Question: I'm using the new beta version functionality in iTunes Connect. I uploaded a build (98) to iTunes Connect, set up some internal testers and they downloaded that build.
Now I've updated the build with a new version (build 99) and that's been uploaded to iTunes Connect, but I can't see how to provoke the system into pushing this new version out to the users and their TestFlight app.
I'm set up as a tester on a couple of devices (both with my developer ID as well as with another id) and I can still only see build 98.
On the iTunes Connect screen build 98 is listed as inactive (which is correct because it has been superseded by build 99), but build 99 only says 'invite testers', but I've invited all those I want to invite.

It says that users will 'automatically receive new builds', but how long does it take? I was hoping it would be instant. Is there a way to provoke iTunes Connect into sending out the update notifications so my users can test the new version?
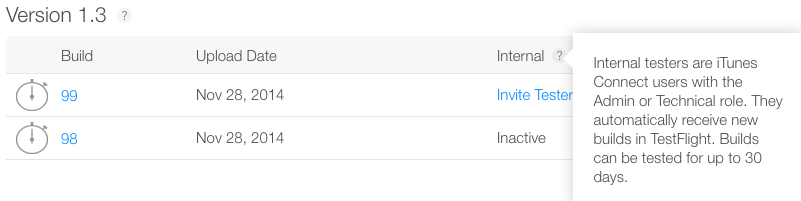
Answer: I'm not sure if this is a bug in TestFlight but toggle off and then on again the "TestFlight Beta Testing" switch. As soon as you do it all your internal testers should get notified of the new build.

Another option is to simply go into the new Build Details and save it.